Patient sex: F
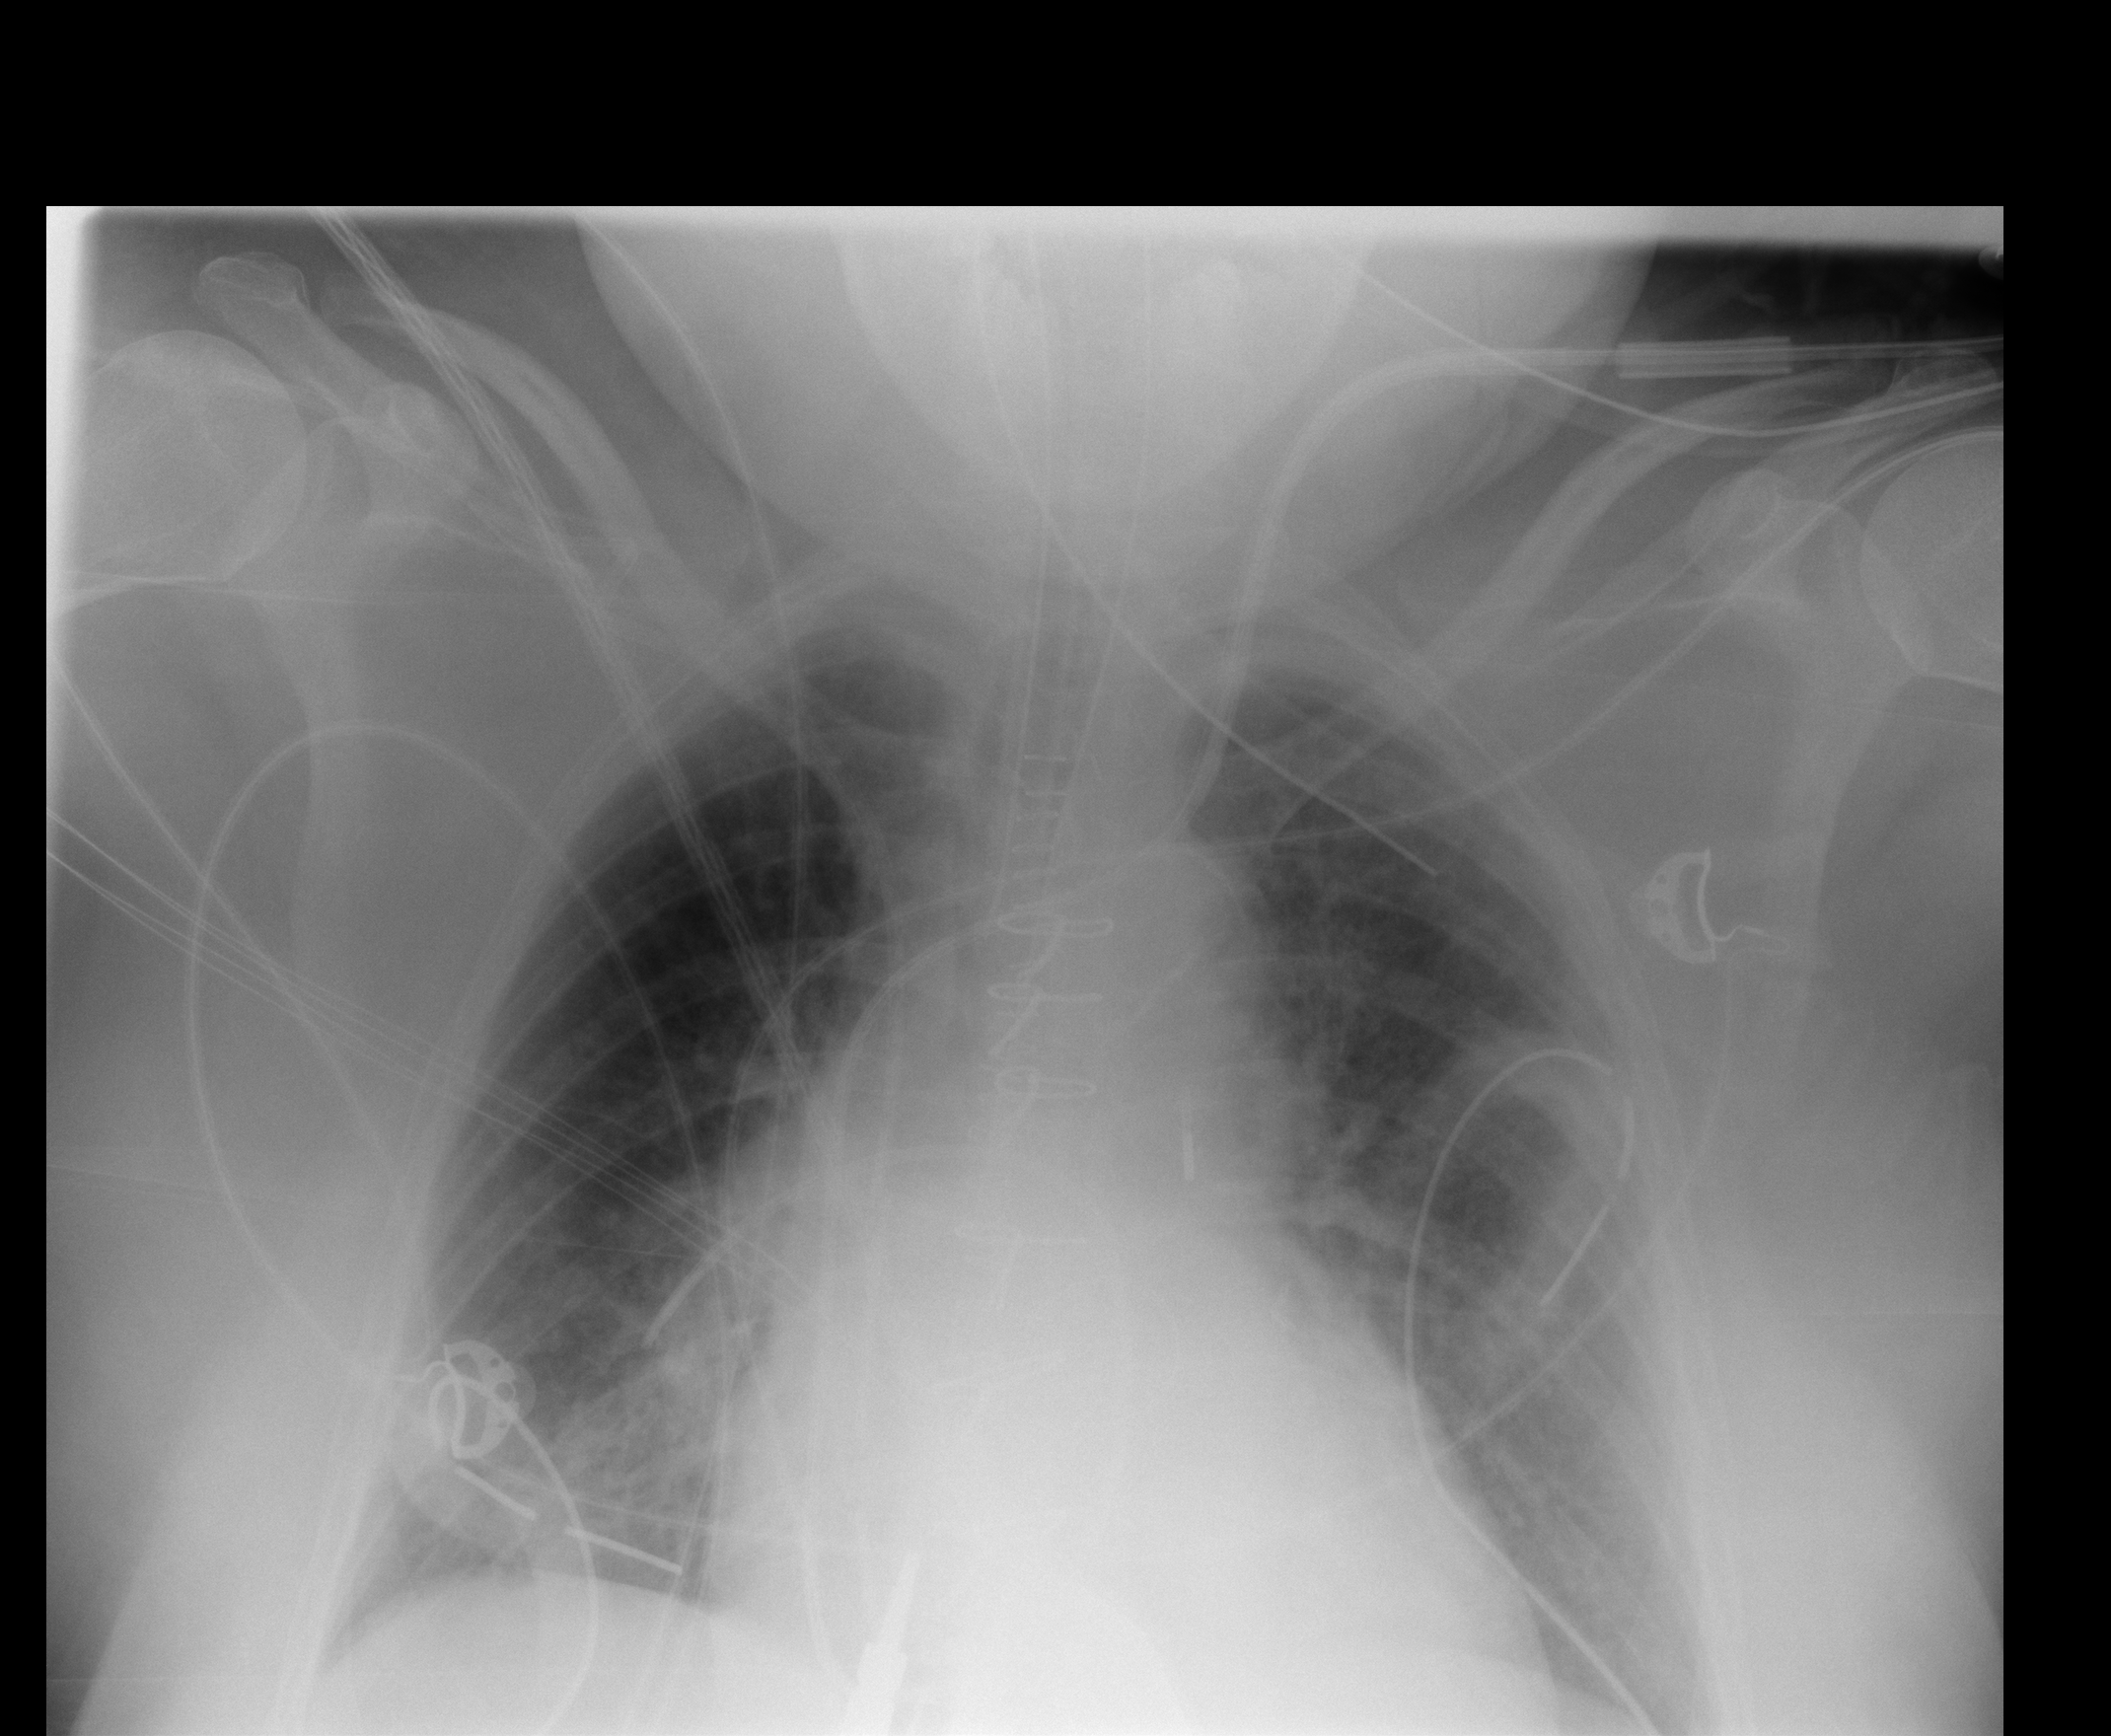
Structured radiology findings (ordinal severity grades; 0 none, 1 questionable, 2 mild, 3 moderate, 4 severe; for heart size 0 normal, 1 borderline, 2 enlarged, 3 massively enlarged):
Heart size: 2
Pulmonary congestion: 0
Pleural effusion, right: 0
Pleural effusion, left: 0
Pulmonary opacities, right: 2
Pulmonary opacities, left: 2
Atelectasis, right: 2
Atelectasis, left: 2